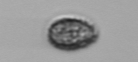
Label: Pseudochattonella_farcimen